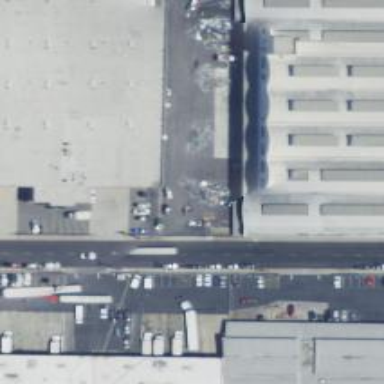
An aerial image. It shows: Warehouse building.